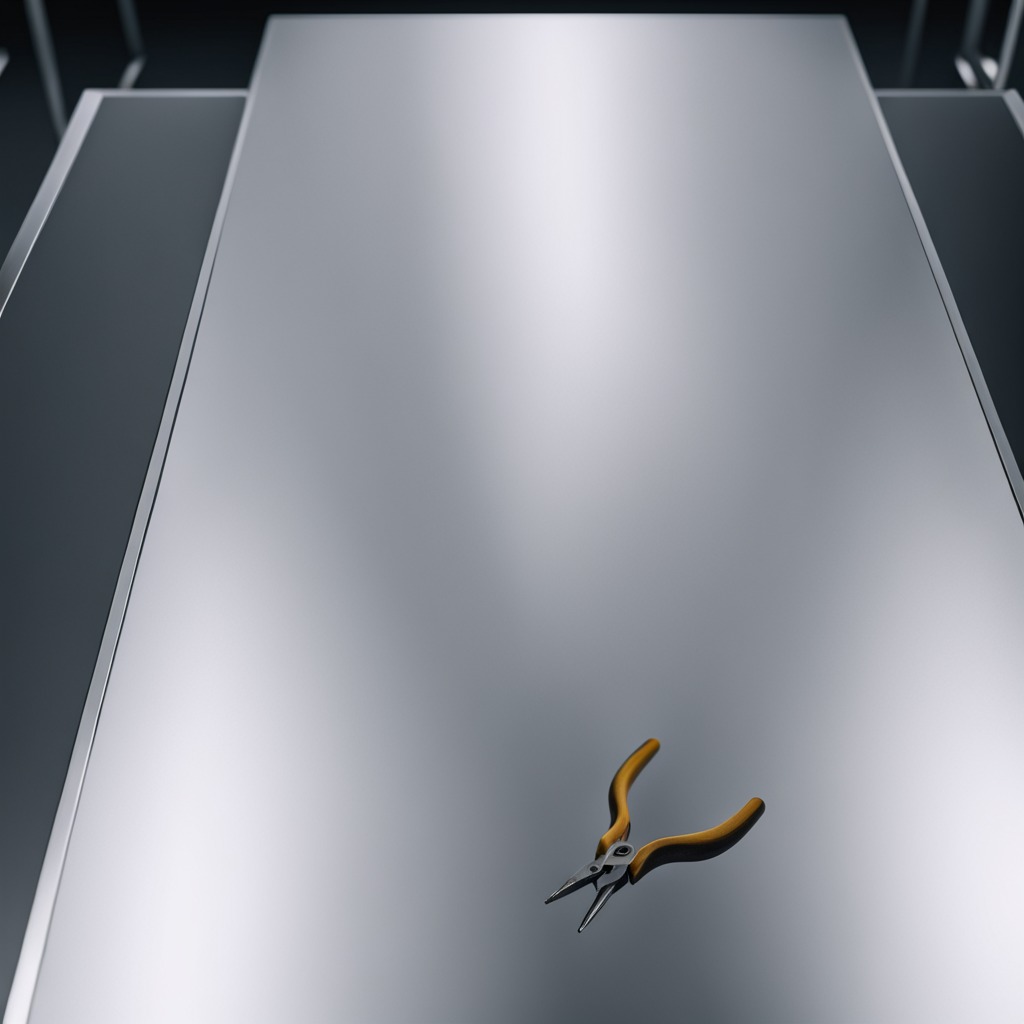
A plier is lying on the stainless steel table in a high-end prototyping lab.